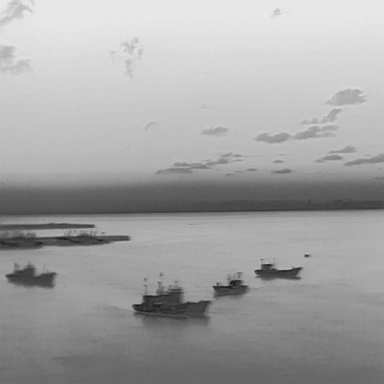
There are four bulk_carriers in the infrared image.